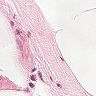
Metastatic tissue present: no